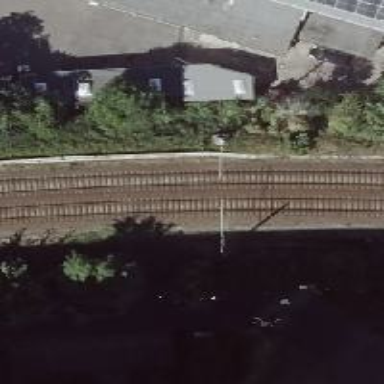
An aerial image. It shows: Catenary mast for power lines.